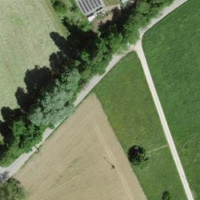
EUNIS habitat code: 25
Species observed at this site:
Brassica napus